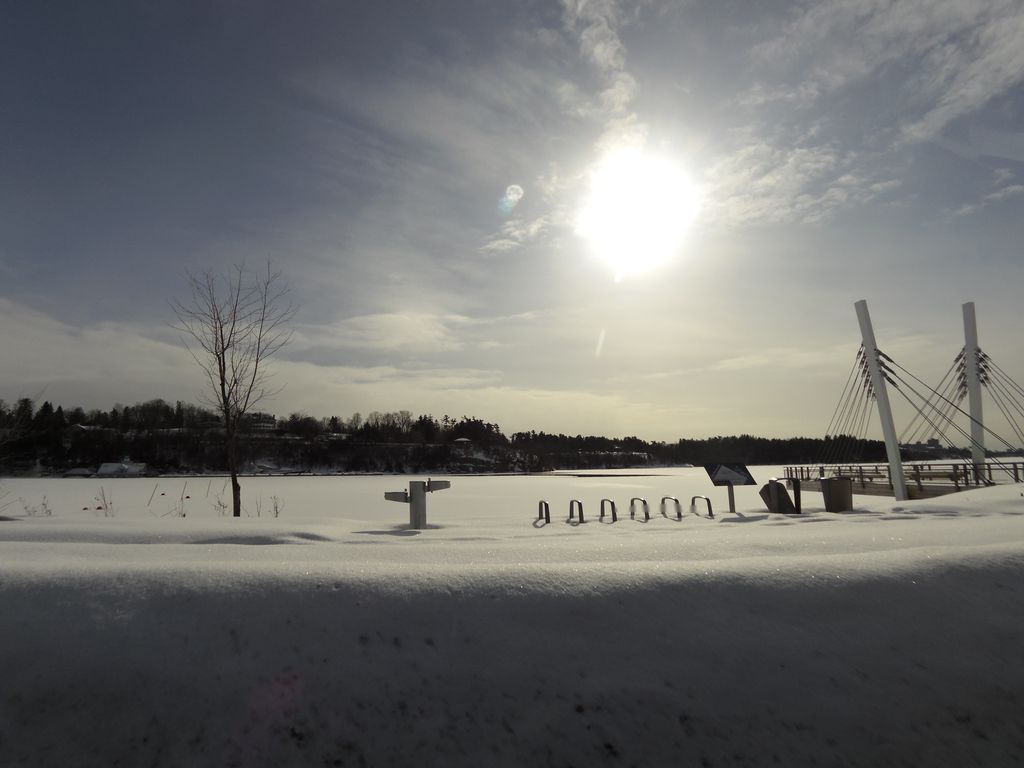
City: ottawa-gatineau